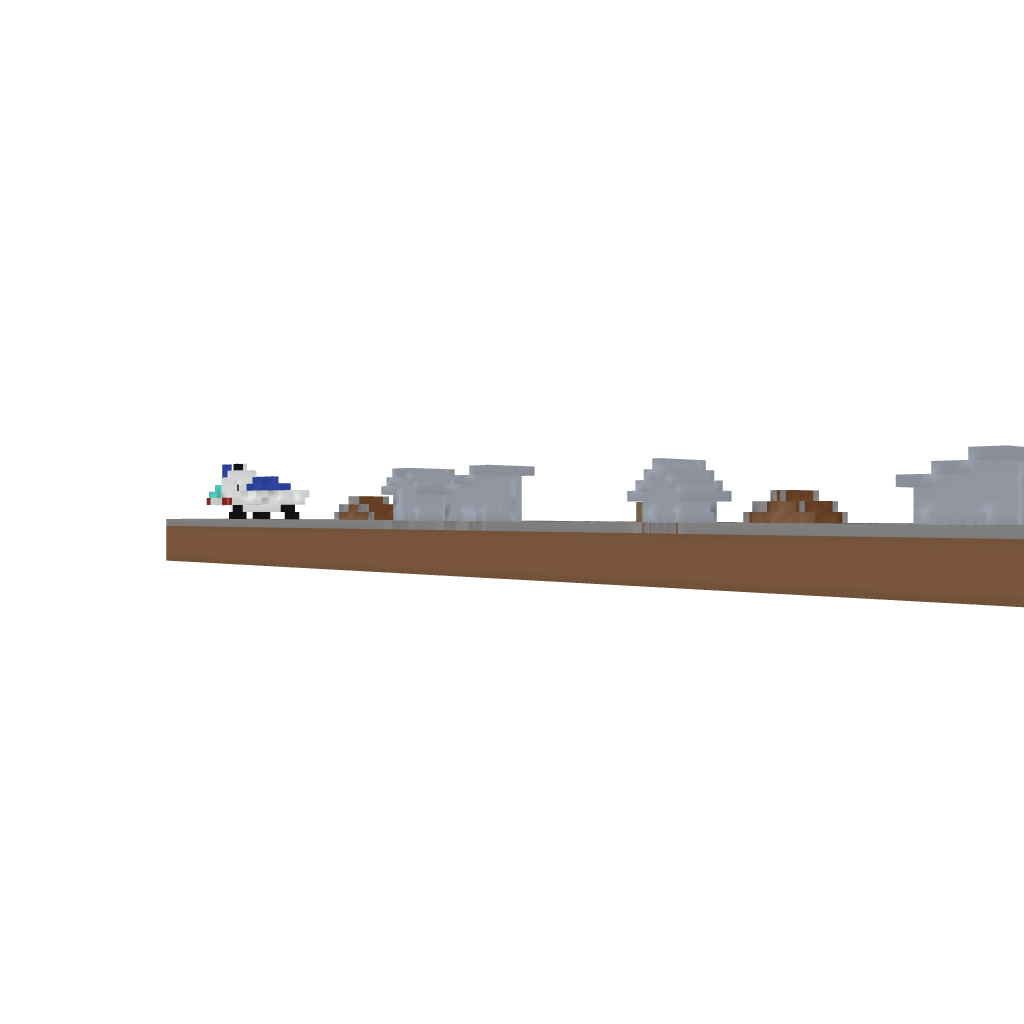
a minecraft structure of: Commander Keen Border village overworld